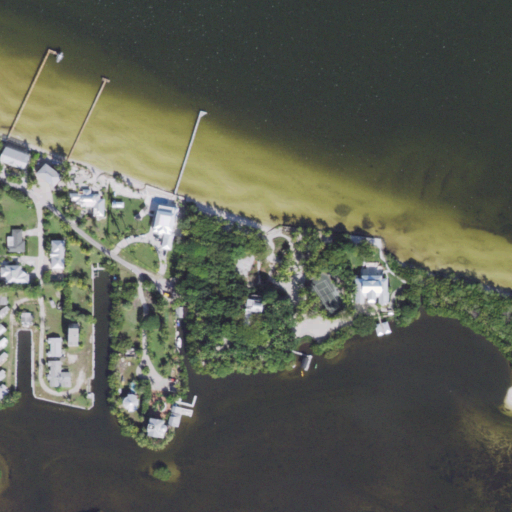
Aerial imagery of mountain in Florida named Howard Mound containing open water, low intensity development, herbaceous wetlands, medium intensity development, woody wetlands, high intensity development, and open development